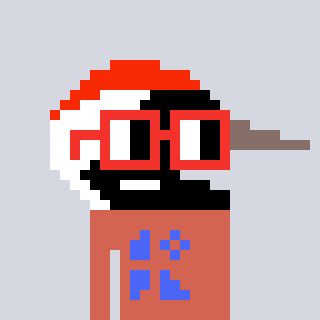
a pixel art character with square red glasses, a crane-shaped head and a peachy-colored body on a cool background